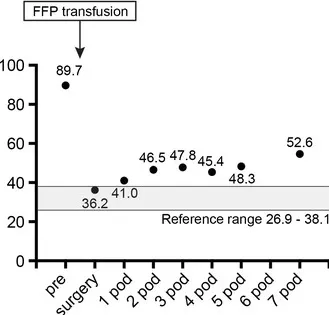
Perioperative activated partial thromboplastin time (APTT) levels. FFP fresh frozen plasma, POD postoperative day.
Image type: pathology (immunostaining)